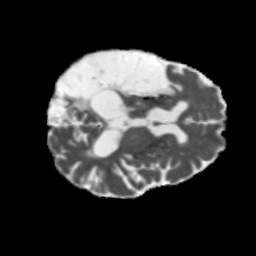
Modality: MD
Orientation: axial
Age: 51
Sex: male
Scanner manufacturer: siemens
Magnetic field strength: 3 T
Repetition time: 5.47 s
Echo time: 0.0854 s